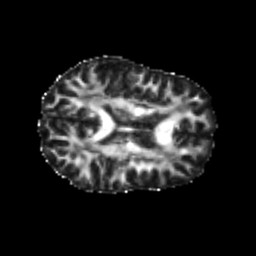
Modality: FA
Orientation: axial
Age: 22
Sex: female
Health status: healthy
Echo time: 0.074 s